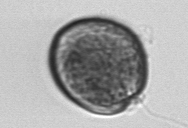
Label: Prorocentrum